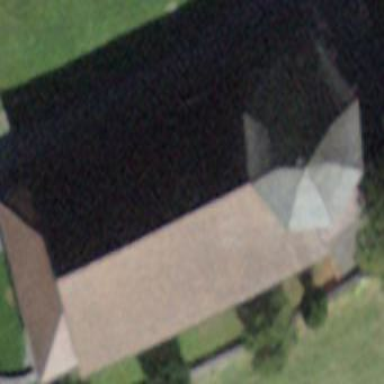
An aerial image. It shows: Church which is place of worship.